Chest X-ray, PA view. Patient: 59 years old, sex M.
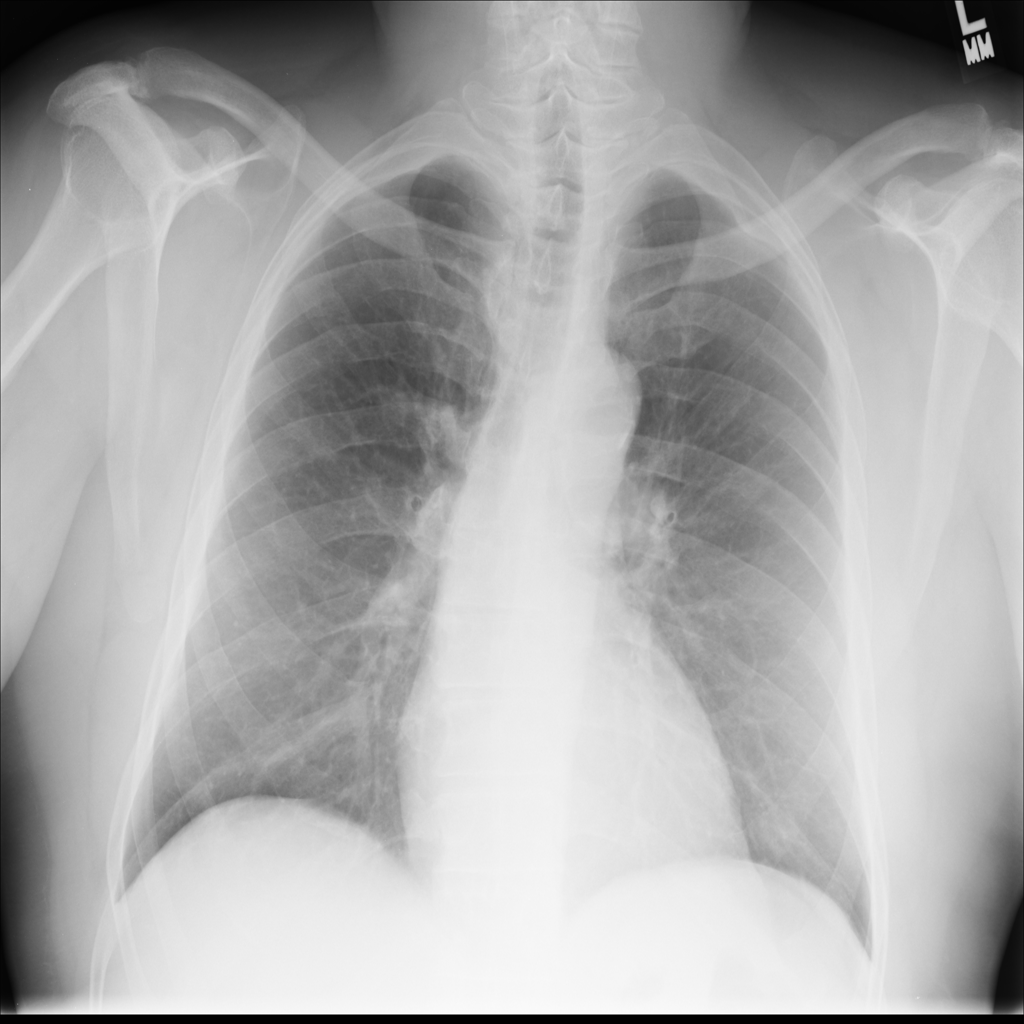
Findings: No Finding